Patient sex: M
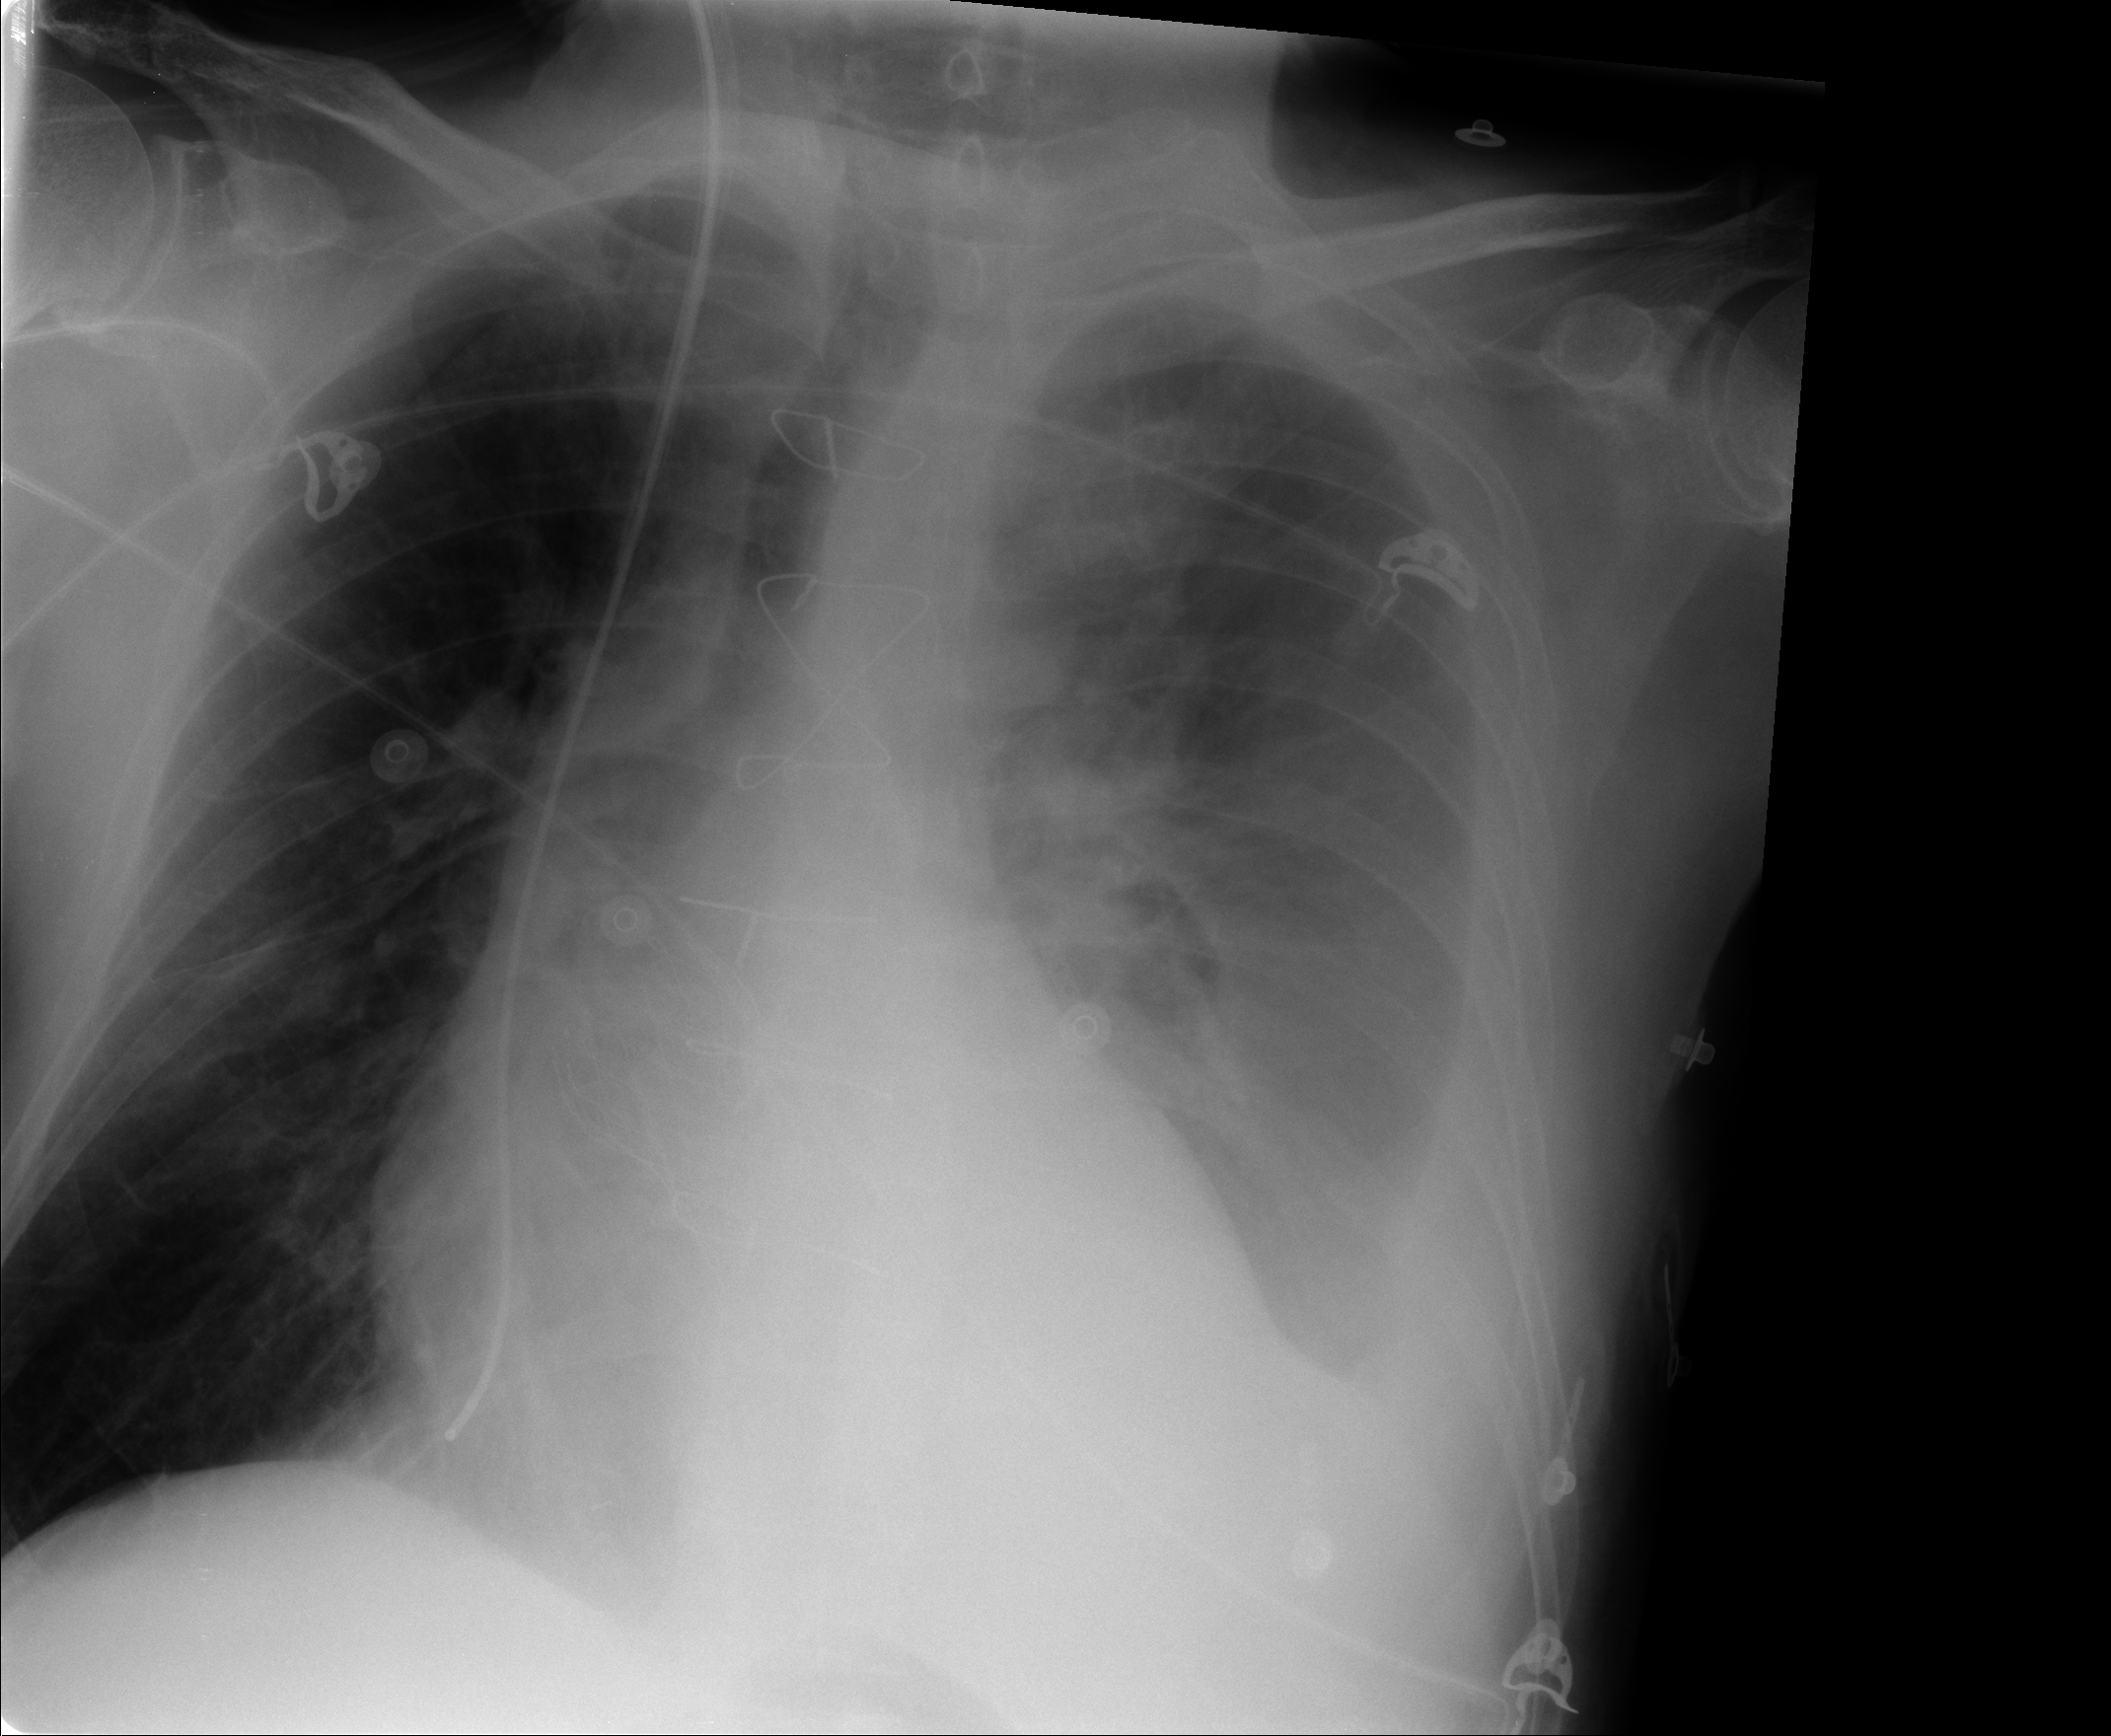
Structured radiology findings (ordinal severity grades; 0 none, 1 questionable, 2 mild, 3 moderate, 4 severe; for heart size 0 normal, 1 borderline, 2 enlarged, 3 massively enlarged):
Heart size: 2
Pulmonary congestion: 0
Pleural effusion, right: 0
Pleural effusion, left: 3
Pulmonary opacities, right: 1
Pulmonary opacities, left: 2
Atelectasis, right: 0
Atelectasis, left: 3